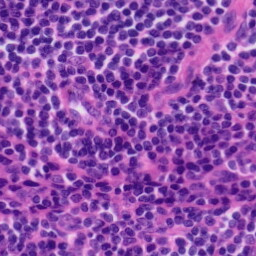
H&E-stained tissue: Tonsil